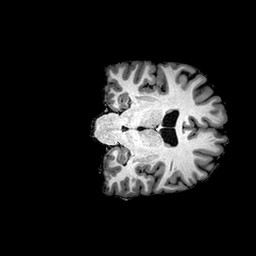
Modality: T1w
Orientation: coronal